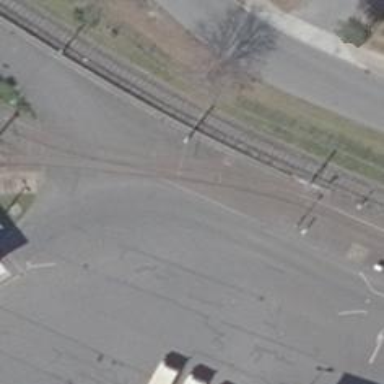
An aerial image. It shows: Railway switch.